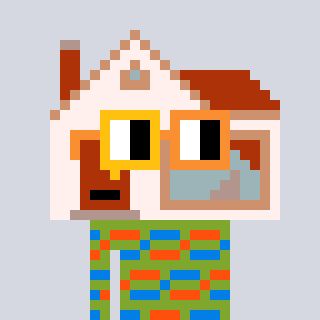
a pixel art character with square yellow and orange glasses, a house-shaped head and a slimegreen-colored body on a cool background